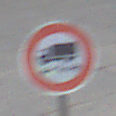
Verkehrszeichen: TatsaechlicheLaenge
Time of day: MorningAfternoon
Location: Outdoor (Urban)
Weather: PartlyCloudy
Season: NotSpecified
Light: Natural